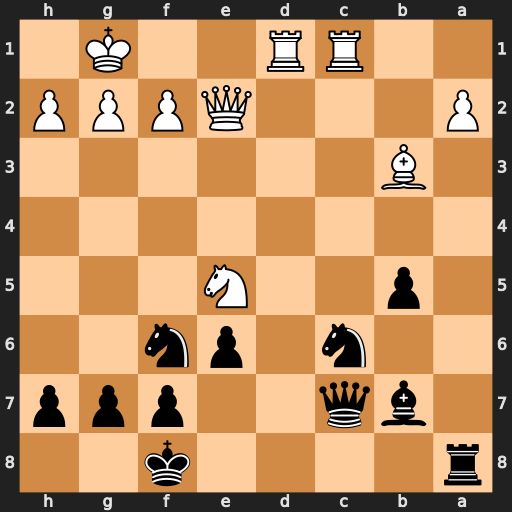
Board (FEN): r4k2/1bq2ppp/2n1pn2/1p2N3/8/1B6/P3QPPP/2RR2K1
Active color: b
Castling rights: -
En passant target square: -
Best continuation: Qxe5 Qxe5 Nxe5